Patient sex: M
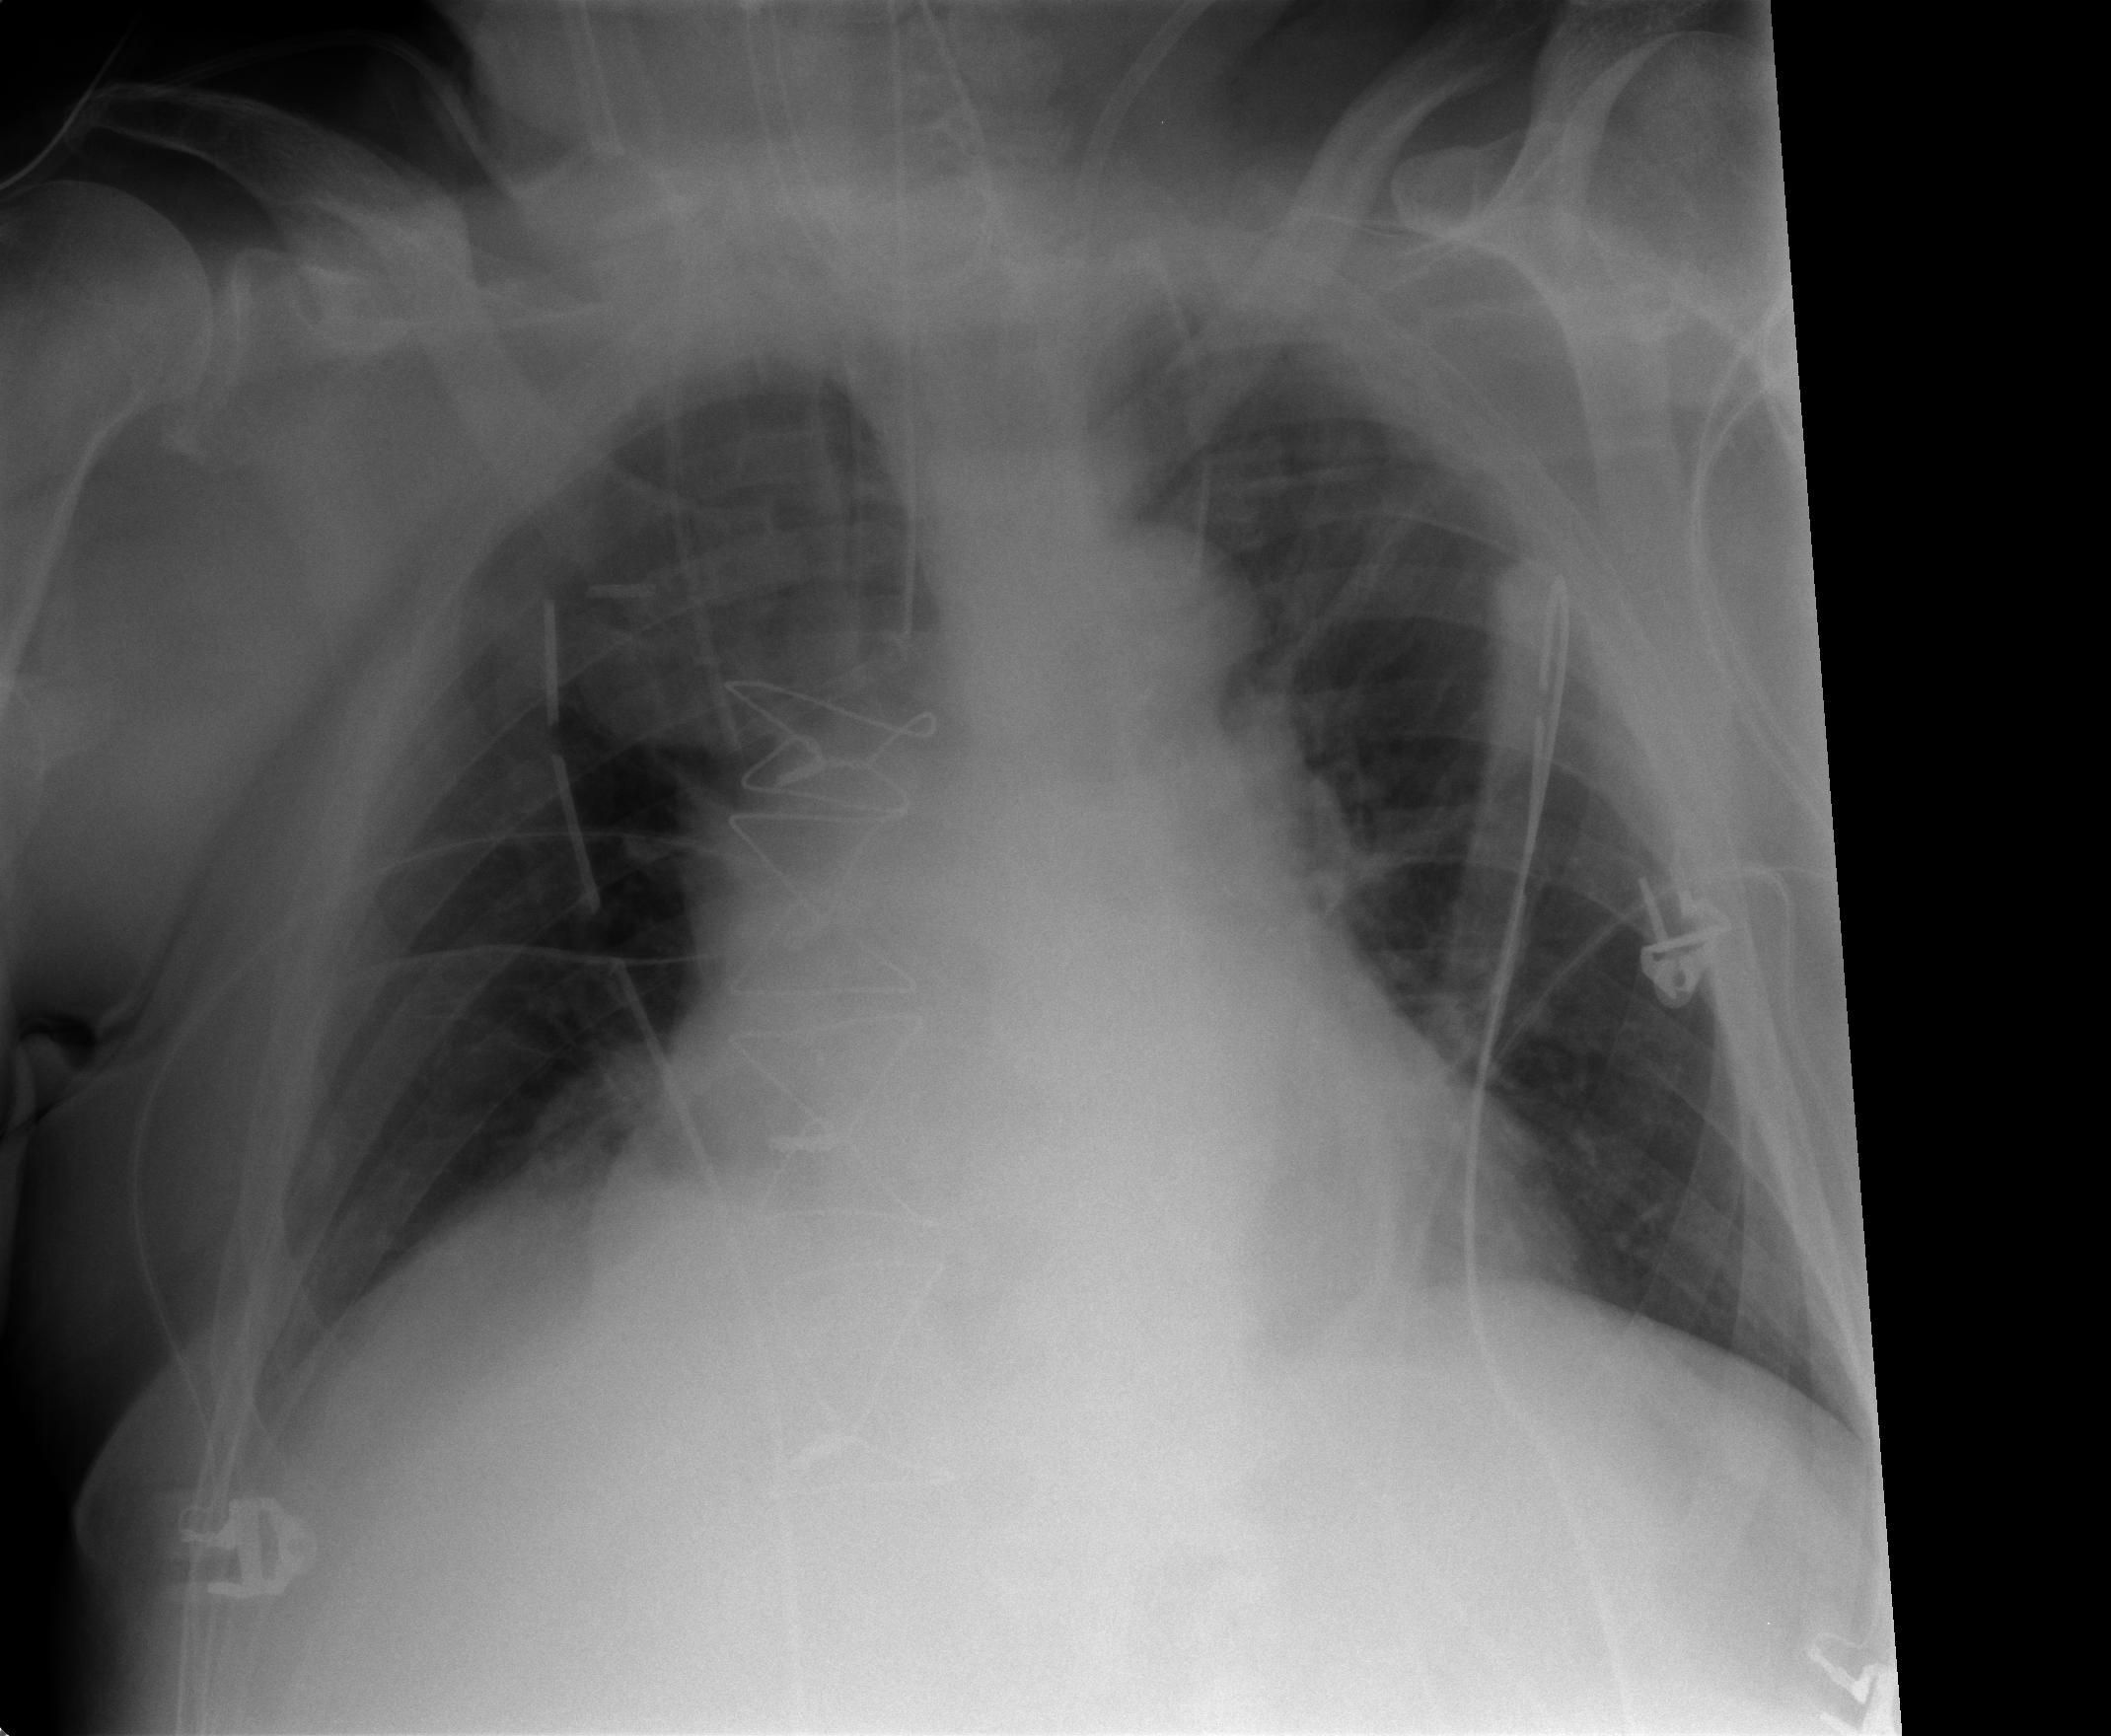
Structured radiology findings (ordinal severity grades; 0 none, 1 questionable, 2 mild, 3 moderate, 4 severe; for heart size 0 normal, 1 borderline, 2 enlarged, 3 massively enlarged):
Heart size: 2
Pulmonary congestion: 1
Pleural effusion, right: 2
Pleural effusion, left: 0
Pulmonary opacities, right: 0
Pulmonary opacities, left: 0
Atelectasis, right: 2
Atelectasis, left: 0